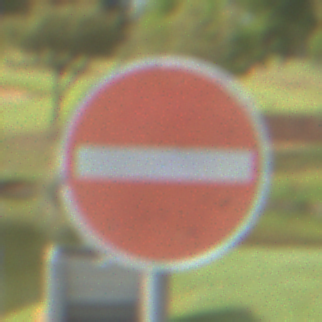
Verkehrszeichen: VerbotDerEinfahrt
Umgebung: Outdoor, Nature
Tageszeit: MorningAfternoon
Wetter: PartlyCloudy
Licht: Natural
Jahreszeit: NotSpecified
Kontrast: HighContrast